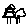
Label: tree